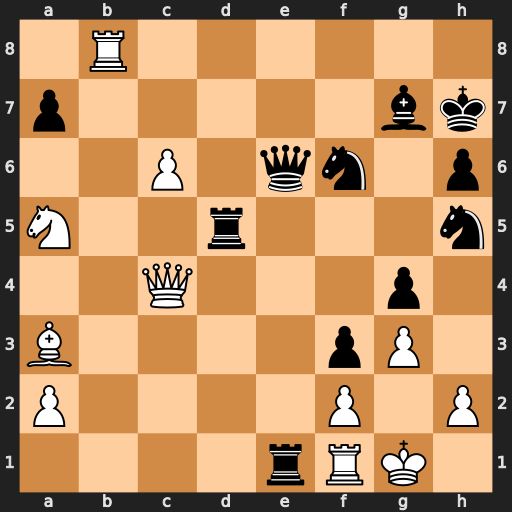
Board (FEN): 1R6/p5bk/2P1qn1p/N2r3n/2Q3p1/B4pP1/P4P1P/4rRK1
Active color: w
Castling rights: -
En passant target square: -
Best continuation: Qc2+ Qe4 Qxe4+ Rxe4 c7